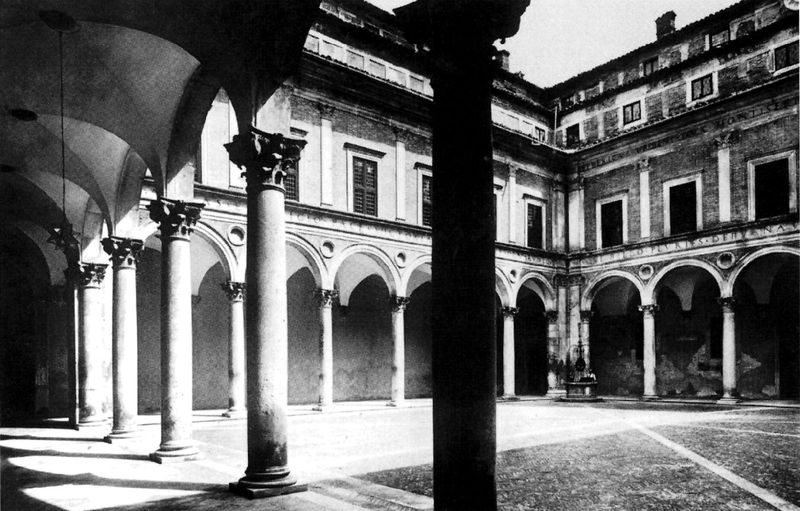
Titel: Palazzo Ducale in Urbino
Standort: Urbino, Palazzo Ducale (EU - I - Marken)
Schlagwörter: himmel, schatten, weiß, stadt, fenster, grau, licht, marmor, schwarz, säule, säulen, dach, gebäude, haus, architektur, boden, renaissance, dachziegel, fensterläden, kamin, rund, schornstein, bogen, italien, pflaster, hof, platz, pilaster, foto, fotografie, photographie, bögen, gang, arkade, fensterladen, innenhof, gewölbe, palast, stockwerk, schwarzweiß, arkaden, kapitell, photo, kreuzgratgewölbe, florenz, etagen, korinthisch, geschoss, fesnter, säulenhalle, bauwerk, kreuzgang, findelhaus, atrium, bogengang, bodenbelag, lampfe, verblendung, mehrgeschossig, filippo lippi, gebä#ude, s. croce, atrium säulen, flornez, korithische